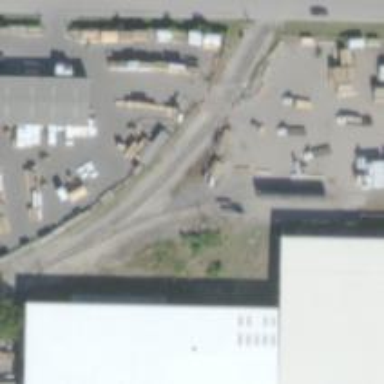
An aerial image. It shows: Rail spur service.